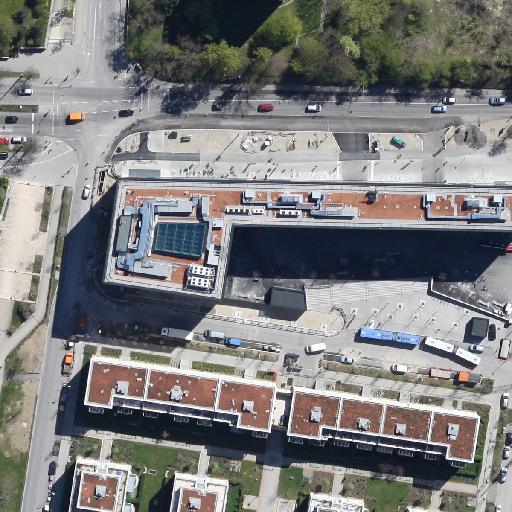
Referring expression: heavy-duty vehicle in the parking area